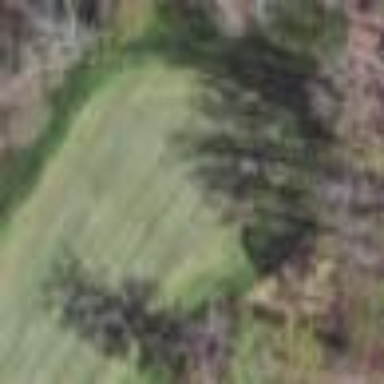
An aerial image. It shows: Green golf area with grass land use.